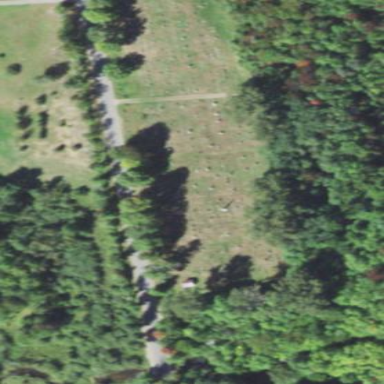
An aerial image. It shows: Cemetery.